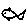
Label: fish